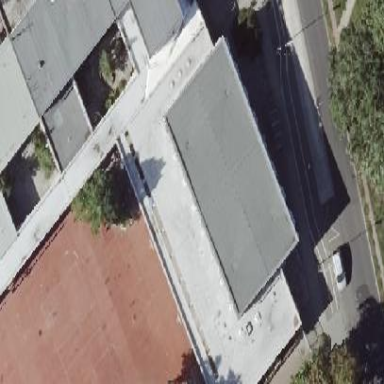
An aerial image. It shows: School building.